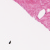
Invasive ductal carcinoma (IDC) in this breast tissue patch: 0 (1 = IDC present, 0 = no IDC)